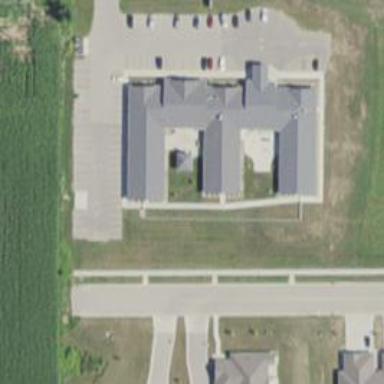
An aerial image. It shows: Residential building that serves as nursing home.